Question: I am trying to turn a month name string into an integer. From my form I am getting a string value for the month, "march" or "april". I was wondering if there was a way of using a library in order to get a number from 1 to 12 as a representative of the months value something like this:
'''
int monthInDigit = DateTime.ParseExact("march", "MMMM", CultureInfo.CurrentCulture).Month;
'''
this code gives me this error
If not, the other solution I had in mind was for my form to save a integer value instead of the string name which seems to be the easiest solution at the moment. Still I would like to know what you think and if there is a way of doing this.
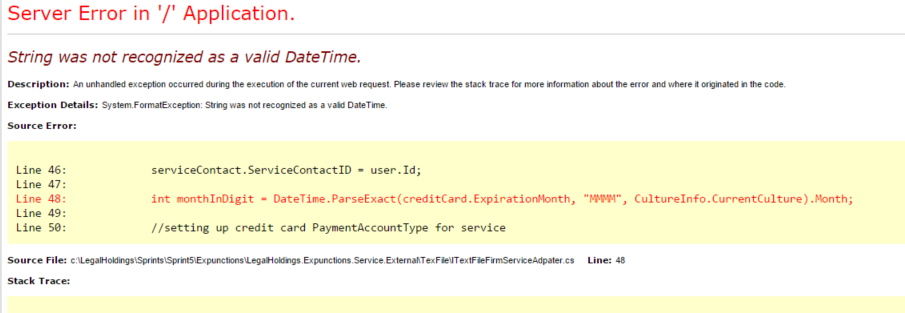
Answer: According to MSDN <URL>, "march" is not valid, it has to be capitalized.
> A one-dimensional array of type String containing the culture-specific full names of the months. In a 12-month calendar, the 13th element of the array is an empty string. . [emphasis mine]
In powershell, you can get this list using:
'''
[System.Globalization.CultureInfo]::CurrentCulture.DateTimeFormat.MonthNames
'''